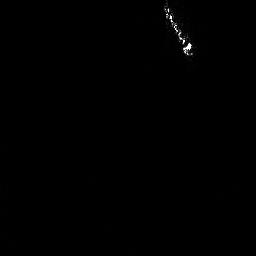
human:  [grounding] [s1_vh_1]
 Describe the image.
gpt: In the satellite image, there is  <ref>1 medium ship </ref> <box>[[62, 0, 75, 21, 0]]</box> located at top.